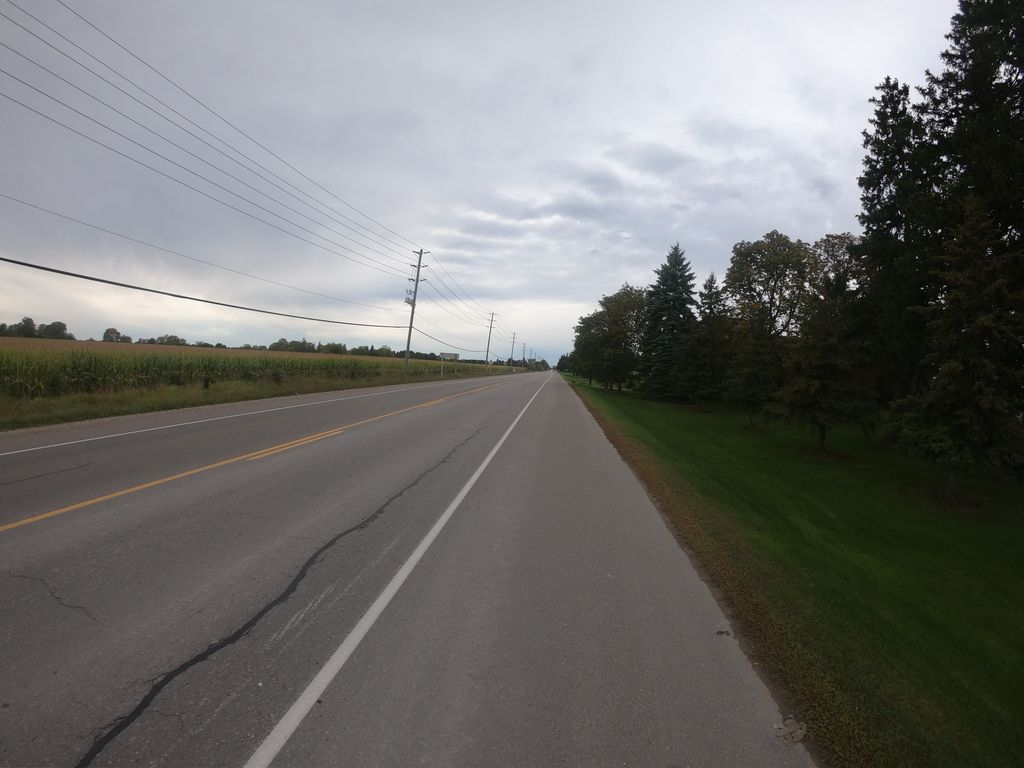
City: kitchener-waterloo